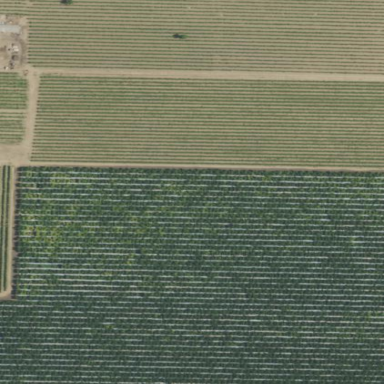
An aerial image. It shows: Orchard.